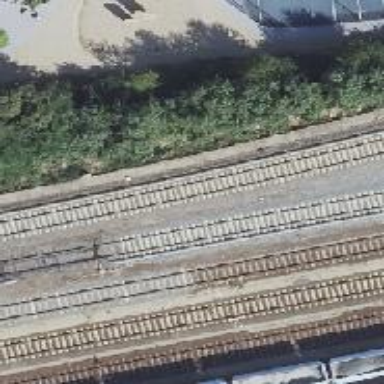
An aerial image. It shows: Light rail railway line with electrified rails.